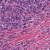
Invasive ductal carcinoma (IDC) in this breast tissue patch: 1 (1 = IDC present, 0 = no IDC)